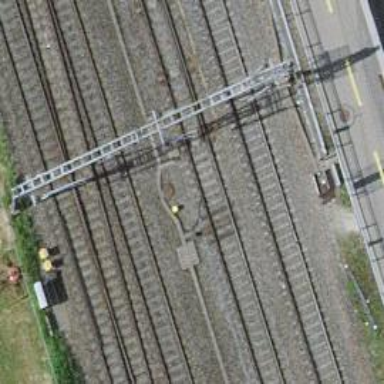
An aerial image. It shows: Railway switch.